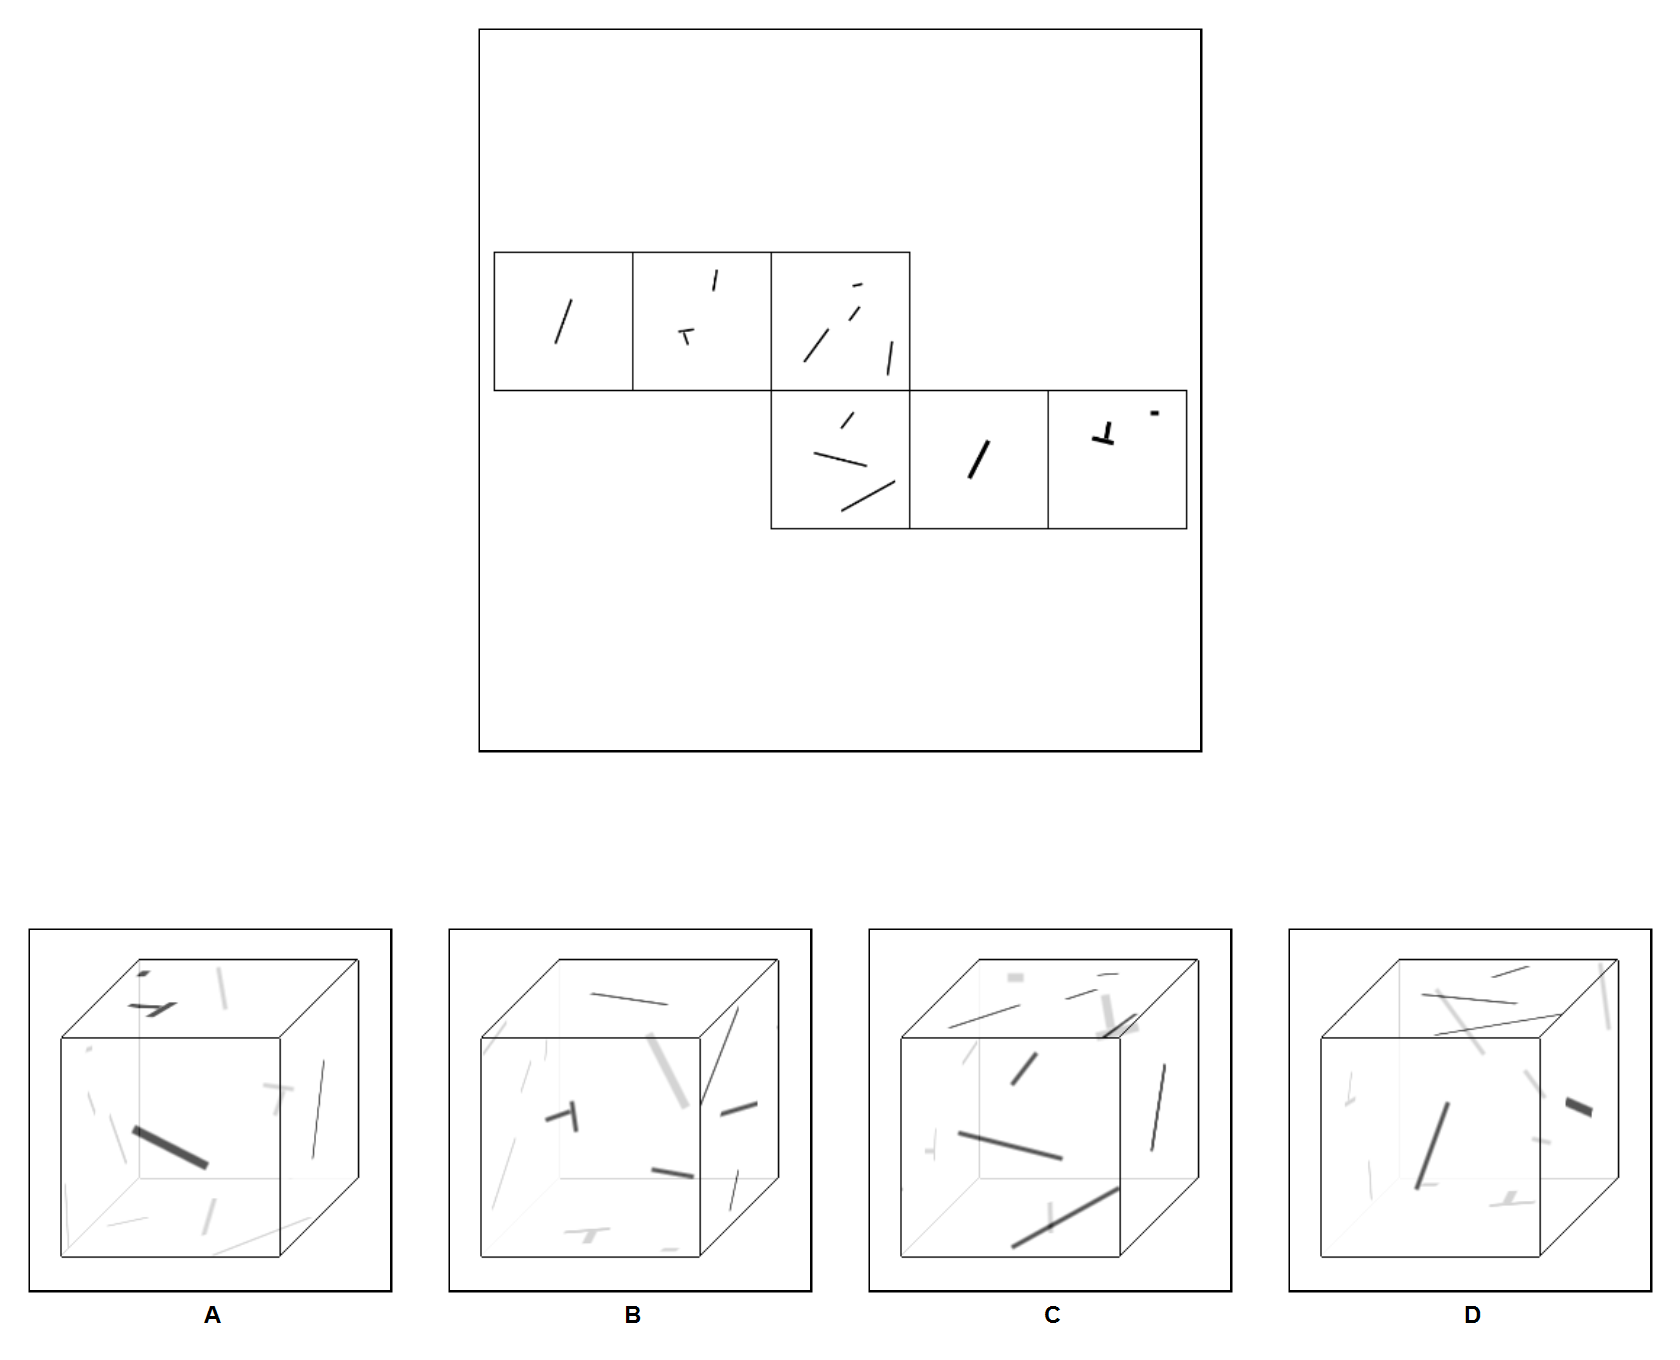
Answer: B